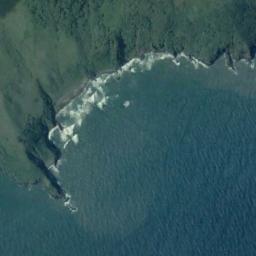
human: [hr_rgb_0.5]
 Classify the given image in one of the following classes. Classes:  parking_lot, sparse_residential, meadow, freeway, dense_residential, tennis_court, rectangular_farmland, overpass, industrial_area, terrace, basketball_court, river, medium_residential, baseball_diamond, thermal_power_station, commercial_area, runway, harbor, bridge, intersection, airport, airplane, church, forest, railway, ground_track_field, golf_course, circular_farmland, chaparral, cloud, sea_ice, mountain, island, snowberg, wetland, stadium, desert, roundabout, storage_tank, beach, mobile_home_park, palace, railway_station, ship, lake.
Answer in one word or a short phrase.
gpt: beach